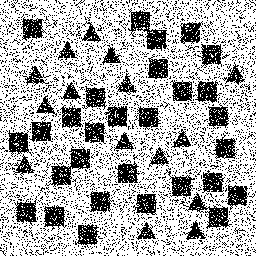
Squares: 29
Triangles: 15
Stars: 0
Total shapes: 44